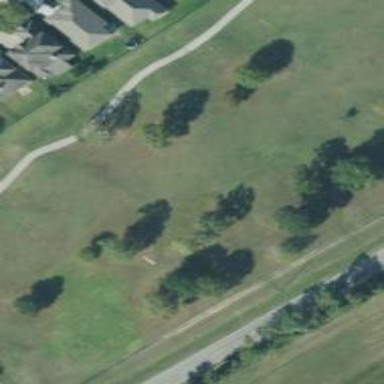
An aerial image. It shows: View of golf hole.